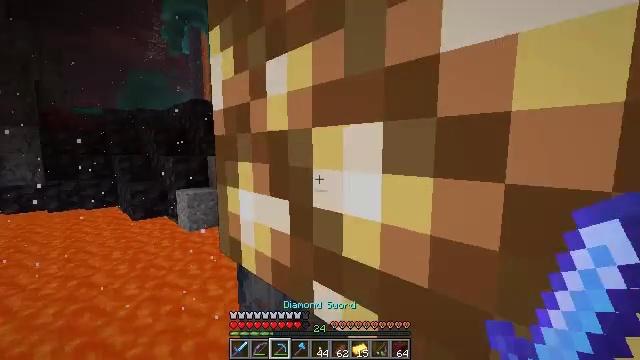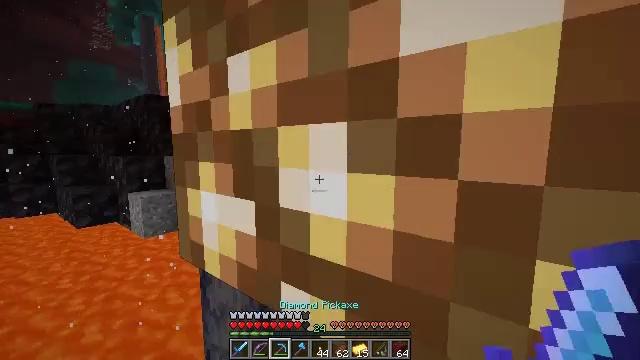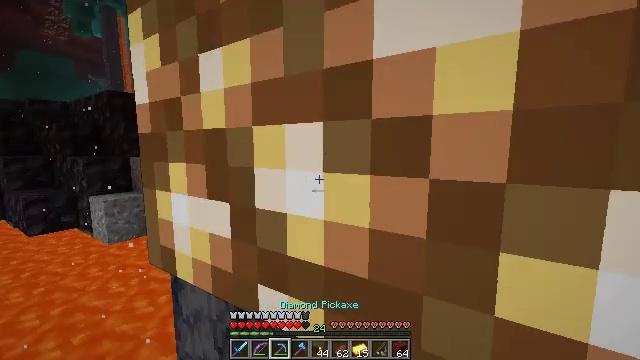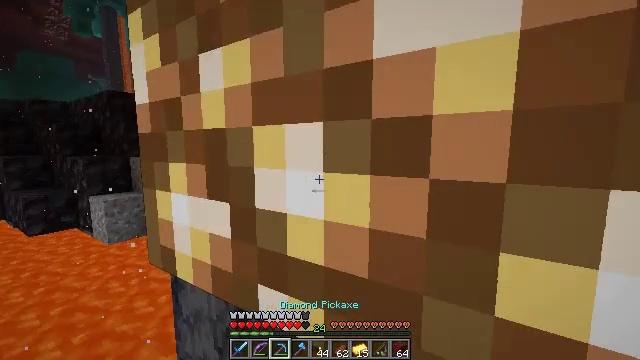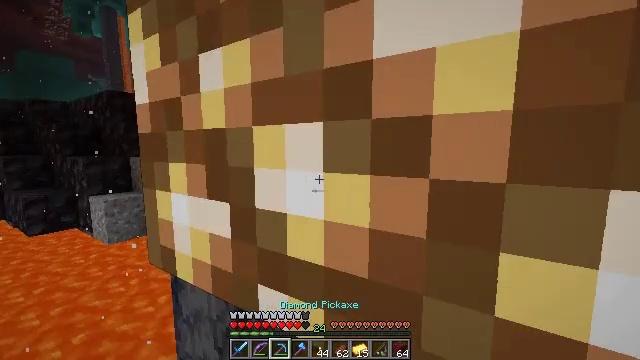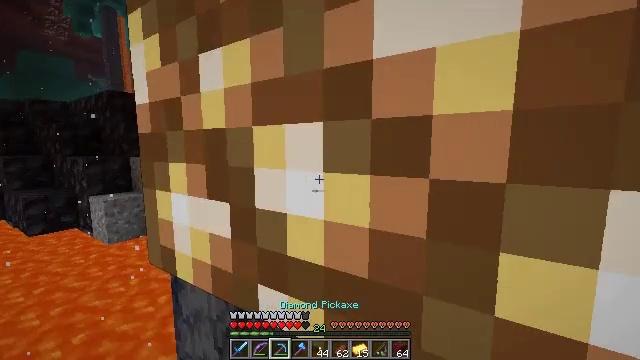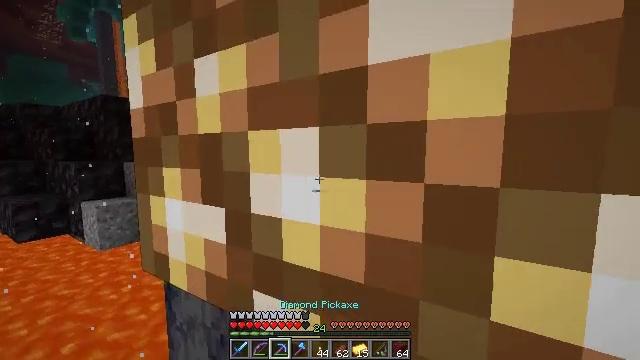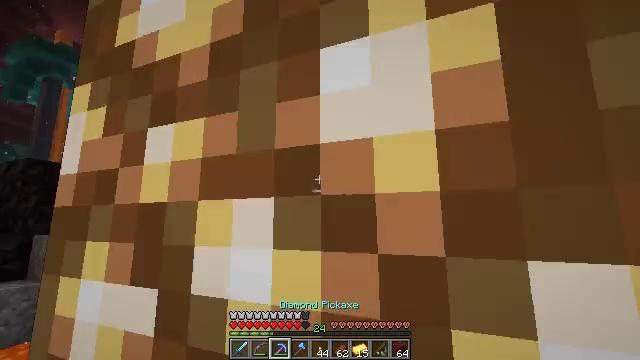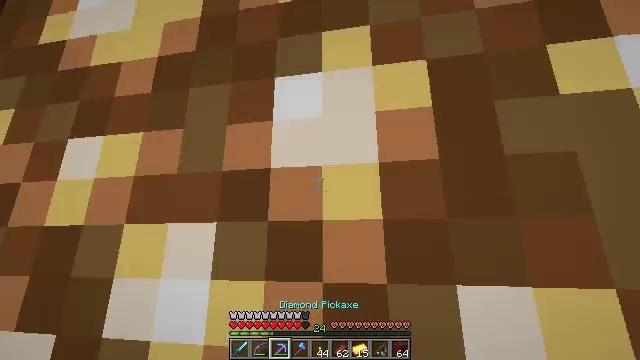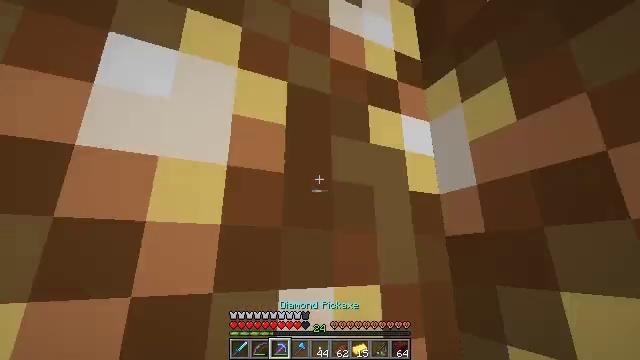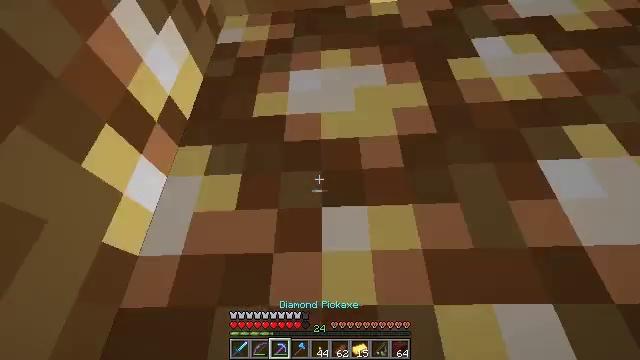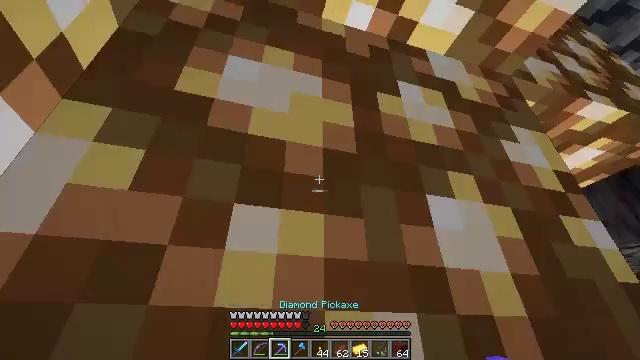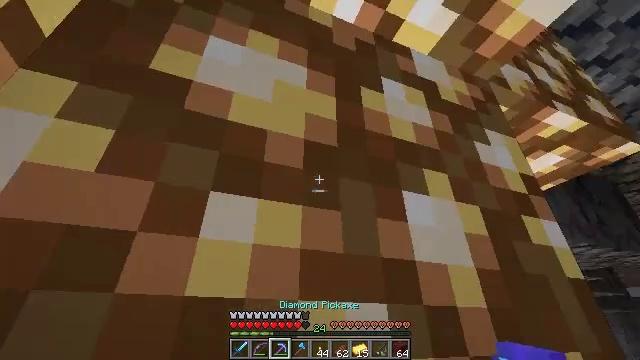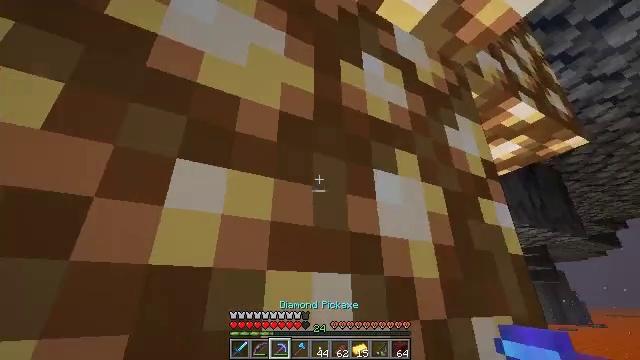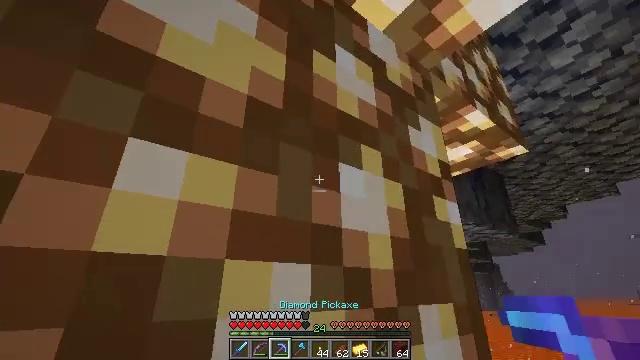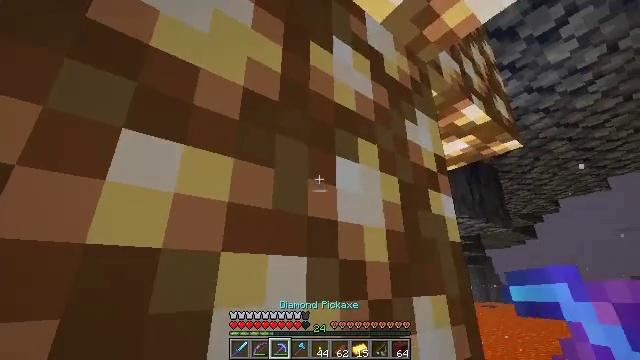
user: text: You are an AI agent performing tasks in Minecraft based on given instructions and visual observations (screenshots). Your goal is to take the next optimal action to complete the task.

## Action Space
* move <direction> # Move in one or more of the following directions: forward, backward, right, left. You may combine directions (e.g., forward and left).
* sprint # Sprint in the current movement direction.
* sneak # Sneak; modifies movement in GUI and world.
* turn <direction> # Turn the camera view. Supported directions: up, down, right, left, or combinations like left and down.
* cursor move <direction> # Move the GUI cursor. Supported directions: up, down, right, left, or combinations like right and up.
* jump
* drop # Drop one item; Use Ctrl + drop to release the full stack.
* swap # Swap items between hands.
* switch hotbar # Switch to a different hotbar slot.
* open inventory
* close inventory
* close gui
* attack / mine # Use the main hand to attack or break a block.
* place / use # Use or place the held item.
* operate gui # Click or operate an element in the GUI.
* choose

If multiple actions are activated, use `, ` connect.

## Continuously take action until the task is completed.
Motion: motion action
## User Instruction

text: Gather glowstone for crafting.
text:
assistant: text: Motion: turn right, switch to hotbar 3
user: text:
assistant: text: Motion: switch to hotbar 3
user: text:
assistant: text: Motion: no_op
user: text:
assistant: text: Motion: no_op
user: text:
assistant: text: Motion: no_op
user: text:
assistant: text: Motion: turn right and up
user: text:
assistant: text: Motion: turn right and up
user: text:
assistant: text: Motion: turn right and up
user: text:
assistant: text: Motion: turn right and up
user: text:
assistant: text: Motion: turn right and up
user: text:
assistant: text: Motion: turn right
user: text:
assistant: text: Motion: turn right and down
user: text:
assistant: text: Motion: turn right and down
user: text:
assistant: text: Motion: turn right and down
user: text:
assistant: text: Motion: turn down
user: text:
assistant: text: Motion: turn left and down
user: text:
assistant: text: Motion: turn left and down
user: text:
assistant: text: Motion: turn left and down
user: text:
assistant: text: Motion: turn down
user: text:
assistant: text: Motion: turn down
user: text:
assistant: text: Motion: no_op
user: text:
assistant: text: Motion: no_op
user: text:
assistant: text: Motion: no_op
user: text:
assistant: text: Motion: no_op
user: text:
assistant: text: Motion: no_op
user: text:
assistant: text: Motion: turn left and up
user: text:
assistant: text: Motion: turn up
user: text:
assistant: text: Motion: turn right and up
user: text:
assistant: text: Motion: turn right and up
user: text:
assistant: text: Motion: turn right and up